Question: I need to make a dynamic table in asp.net MVC razor for my assignment.
New column should be added on run time when user completely fill all the rows of 1st column. There is no limit of columns. On last entry row of each column, new column should be generated automatically.
Time interval should be asked from user and new columns should be added according to the interval.
Thanks in advance.
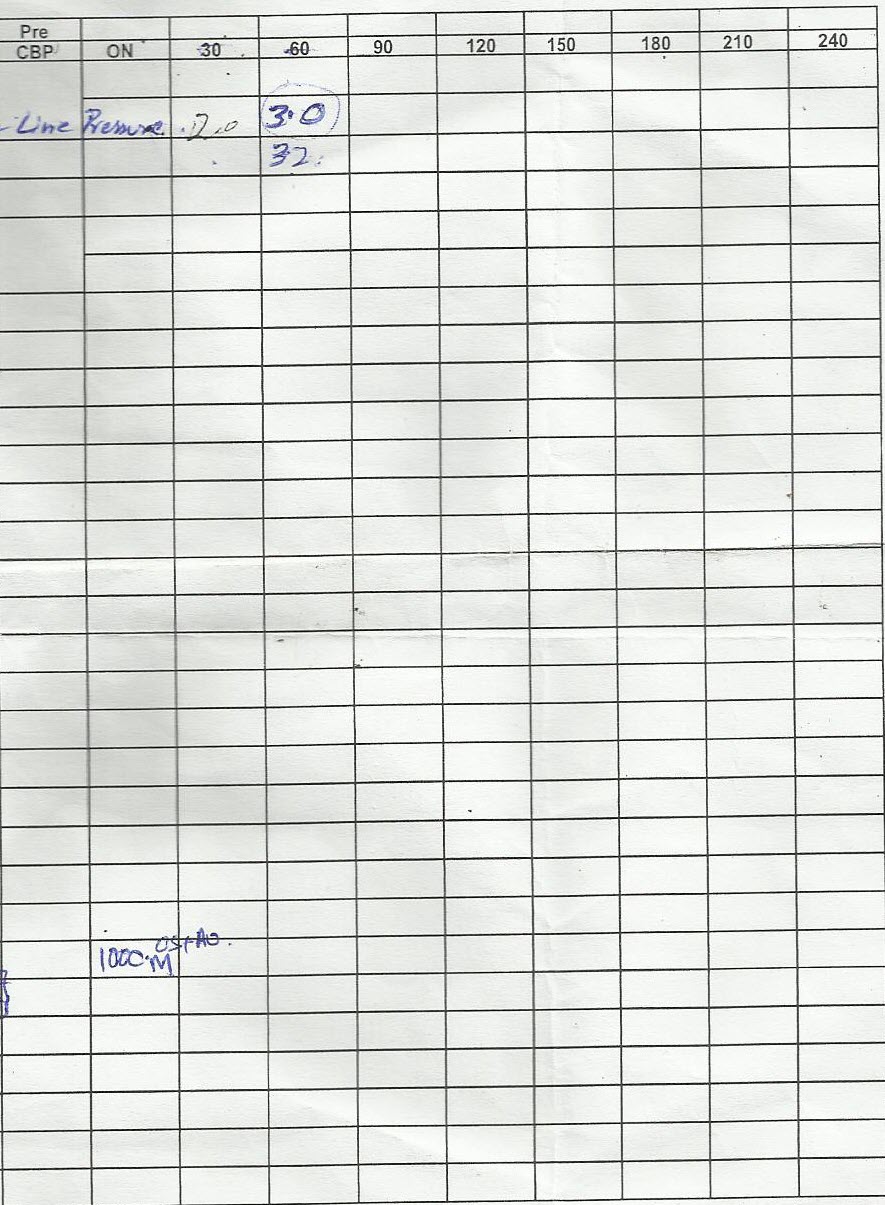
Answer: To implement this you could build a dynamic table model in Angular using the following pattern:
Define a model for your columns to describe the column and specify its titel and if the colum is dynamic:
'''
$scope.columns = [
{
title: 'Desc.',
isDynamic: false,
index: 0
},
{
title: '30',
isDynamic: true,
index: 1
},
...
'''
Next define a model for the containing data which holds the values for each cell like this:
'''
$scope.data = [
{
index: 0,
values: ['Text', 0]
},
{
index: 1,
values: ['Text2', 0]
},
];
'''
Then you need some logic to determine if the edited row was filled completely and if so add a new one.The edited row will be passed to the function as argument.
'''
$scope.checkAddNewCol = function(rowData) {
var addNewCol = true;
$scope.columns.forEach(function(col){
var colIndex = $scope.columns.indexOf(col);
var value = value = rowData.values[colIndex];
var isEmptyDynCol = col.isDynamic && (value === undefined || value === '');
if (isEmptyDynCol){
addNewCol = false;
}
});
if (addNewCol){
var newColIndex = $scope.columns.length;
$scope.columns.push({
title: 'New Cloumn [' + newColIndex + ']',
isDynamic: true,
index: newColIndex
});
}
};
'''
At last put everything together in the HTML:
- Create the Header by enumerating through the columns
- Create all rows by enumerating through the data
- ng-changed on the inputs is used to trigger the logic which checks if new col is needed
Here you can see why the index properties are required, because you need them here in the HTML markup to construct the bindings (ng-model does not accept functions)
'''
<table>
<tr>
<td ng-repeat="col in columns"><strong>{{col.title}}</strong></td>
</tr>
<tr ng-repeat="row in data">
<td ng-repeat="col in columns">
<input ng-model="data[row.index].values[col.index]" ng-change="checkAddNewCol(row)"/>
</td>
</tr>
</table>
'''
You can find a complete example here: <URL>
there are some things missing like generating the correct title for new columns and storing the data but that is not directly related to the core of the question so I left it out here.